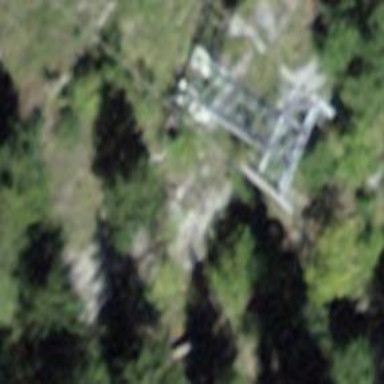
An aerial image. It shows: Pylon used for aerialway.